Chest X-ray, AP view. Patient: 47 years old, sex F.
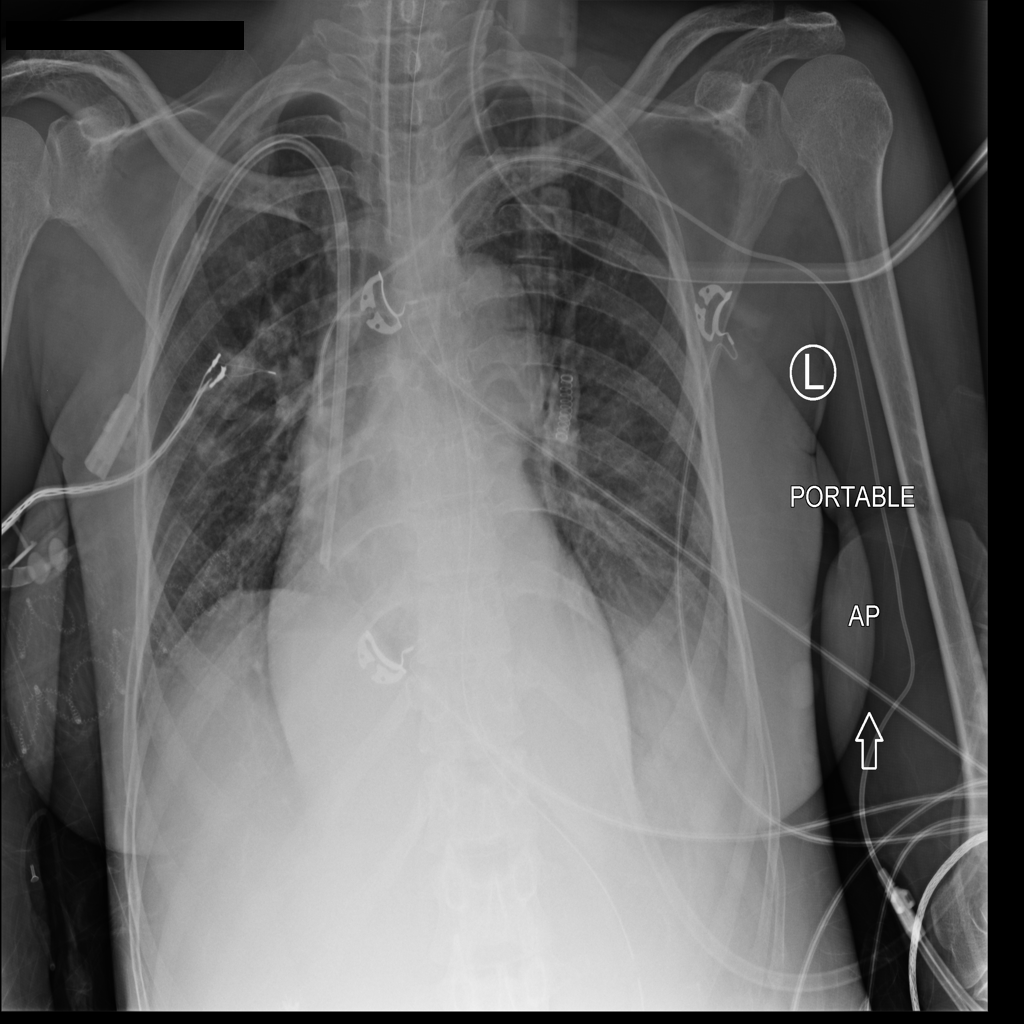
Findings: No Finding